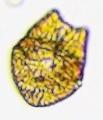
Label: Akashiwo